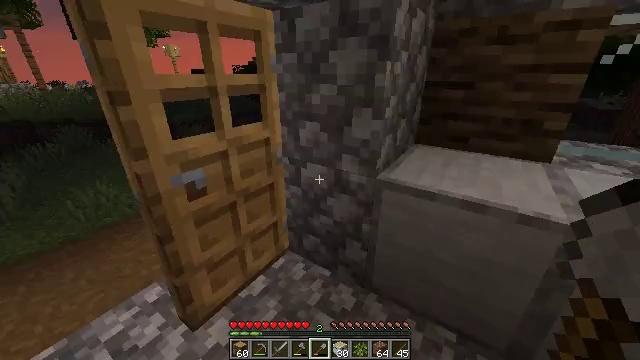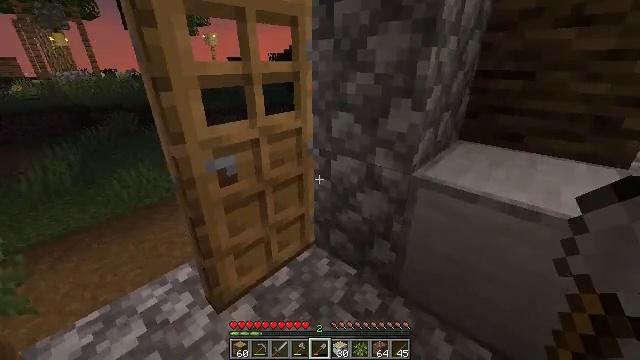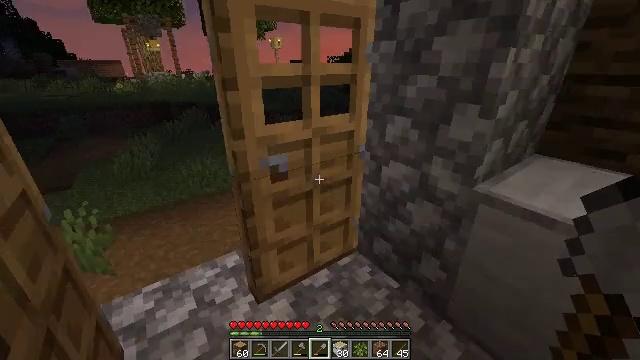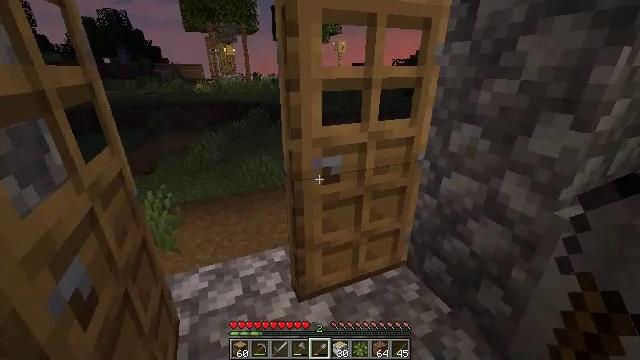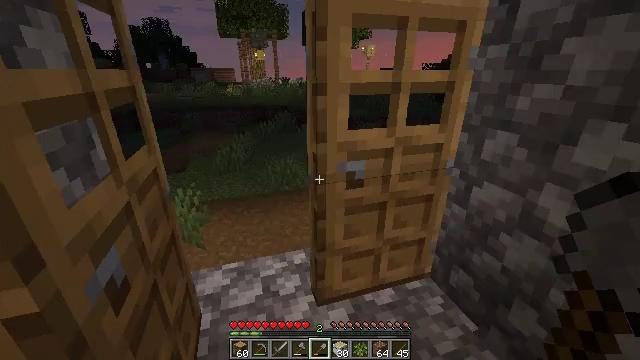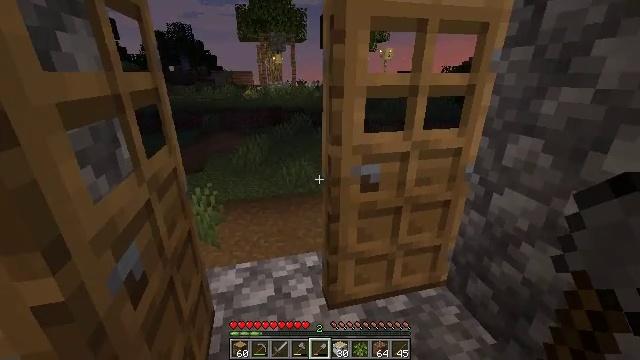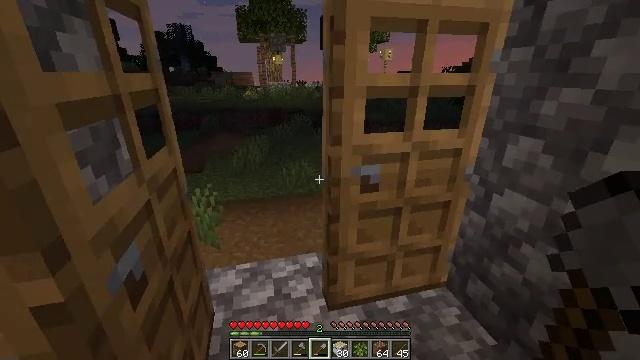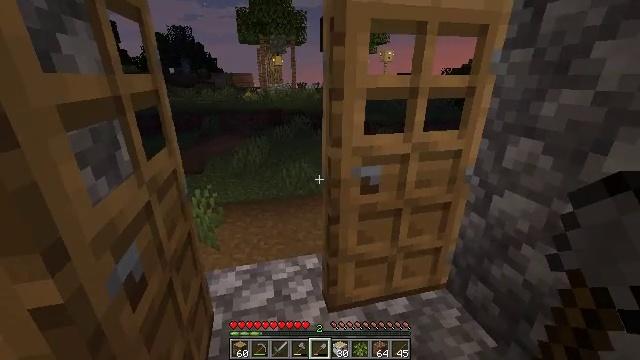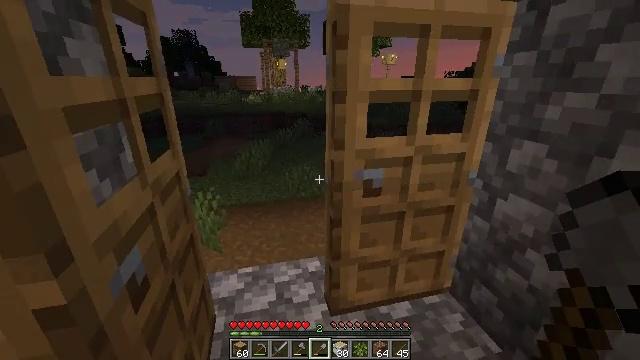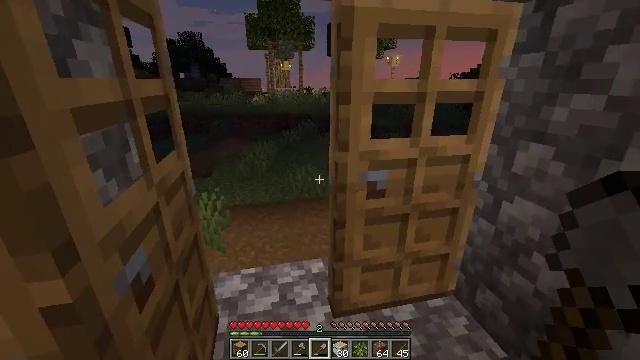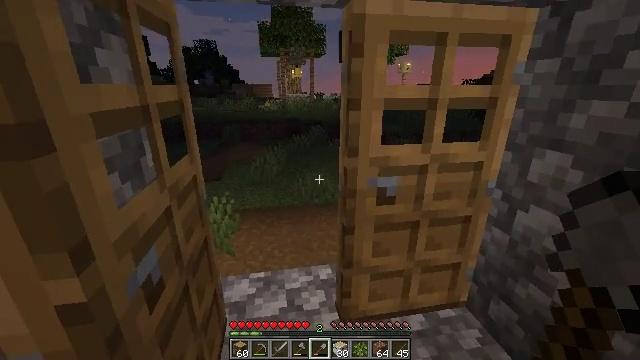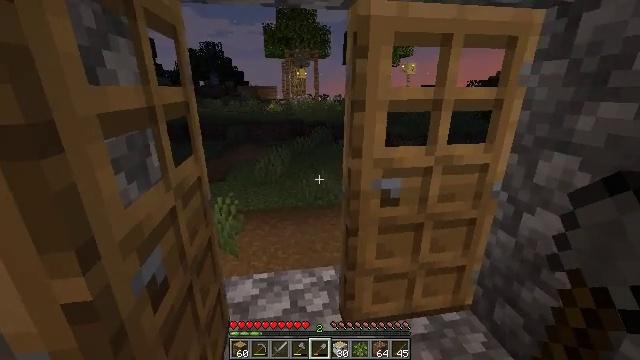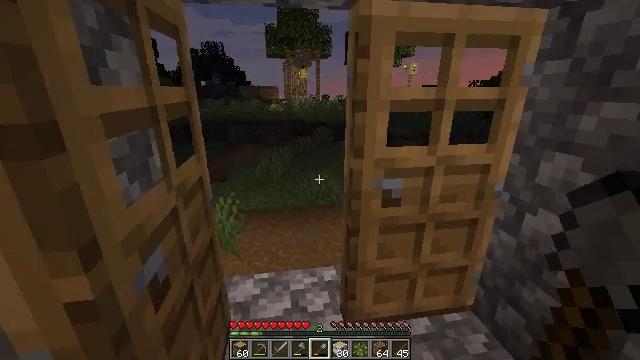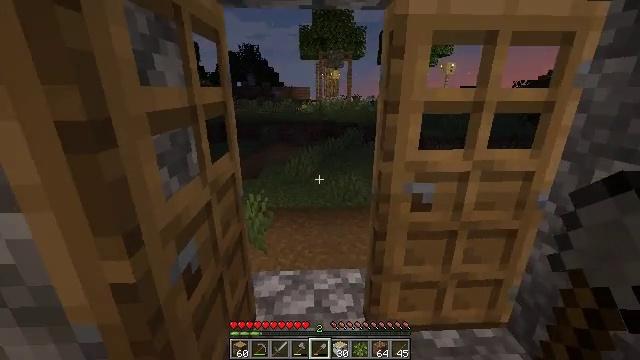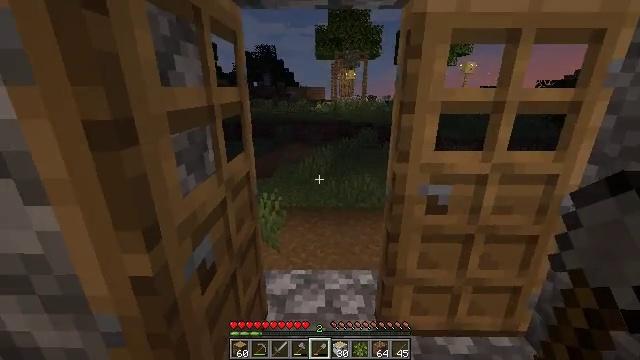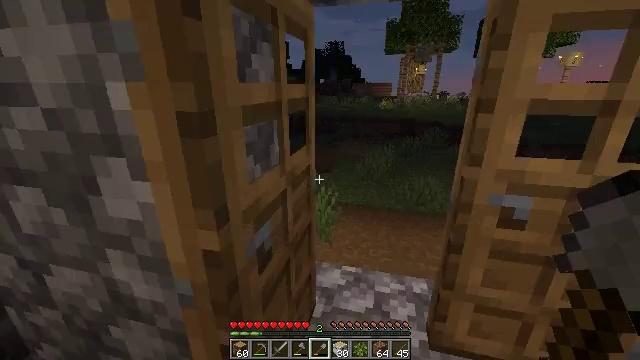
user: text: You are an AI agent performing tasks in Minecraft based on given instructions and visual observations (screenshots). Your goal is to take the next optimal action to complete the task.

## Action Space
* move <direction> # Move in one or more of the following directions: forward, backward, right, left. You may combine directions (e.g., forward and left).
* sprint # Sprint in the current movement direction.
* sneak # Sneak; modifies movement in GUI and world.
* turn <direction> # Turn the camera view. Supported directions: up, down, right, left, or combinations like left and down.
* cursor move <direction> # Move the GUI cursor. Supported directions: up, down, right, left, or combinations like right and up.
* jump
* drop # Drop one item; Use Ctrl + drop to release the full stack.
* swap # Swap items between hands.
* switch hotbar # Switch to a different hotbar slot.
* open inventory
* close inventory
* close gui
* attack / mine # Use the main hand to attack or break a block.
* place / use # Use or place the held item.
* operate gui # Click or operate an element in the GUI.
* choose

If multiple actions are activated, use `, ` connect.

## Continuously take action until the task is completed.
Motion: motion action
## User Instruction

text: Collect the yellow bed from its place.
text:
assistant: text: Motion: turn left and down
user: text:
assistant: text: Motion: turn left
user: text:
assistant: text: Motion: turn left
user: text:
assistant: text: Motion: turn left
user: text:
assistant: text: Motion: turn left
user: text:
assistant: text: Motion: no_op
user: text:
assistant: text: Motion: no_op
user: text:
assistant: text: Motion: no_op
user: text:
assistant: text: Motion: no_op
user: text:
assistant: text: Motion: turn left and up
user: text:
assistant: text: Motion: no_op
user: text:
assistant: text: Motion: no_op
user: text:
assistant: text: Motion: turn left
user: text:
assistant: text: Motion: turn left
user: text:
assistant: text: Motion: turn left
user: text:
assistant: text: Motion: turn left
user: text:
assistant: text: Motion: turn left
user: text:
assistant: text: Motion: turn left
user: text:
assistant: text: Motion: turn left
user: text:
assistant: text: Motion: turn left
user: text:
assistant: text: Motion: turn left
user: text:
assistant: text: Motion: turn left
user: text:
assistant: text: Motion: turn left
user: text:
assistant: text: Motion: turn left
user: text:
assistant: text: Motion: no_op
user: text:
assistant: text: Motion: no_op
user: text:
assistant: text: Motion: no_op
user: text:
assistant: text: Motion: no_op
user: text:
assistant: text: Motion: no_op
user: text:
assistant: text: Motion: no_op